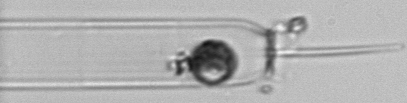
Label: Ditylum_brightwellii